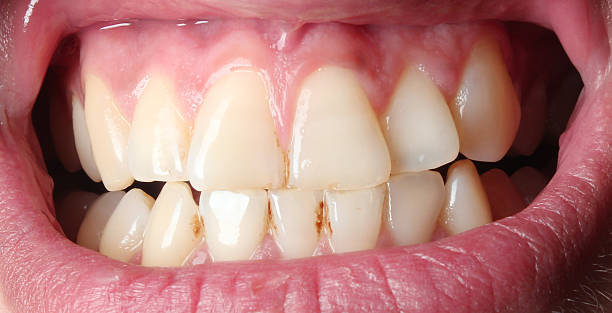
Condition: Gingivitis